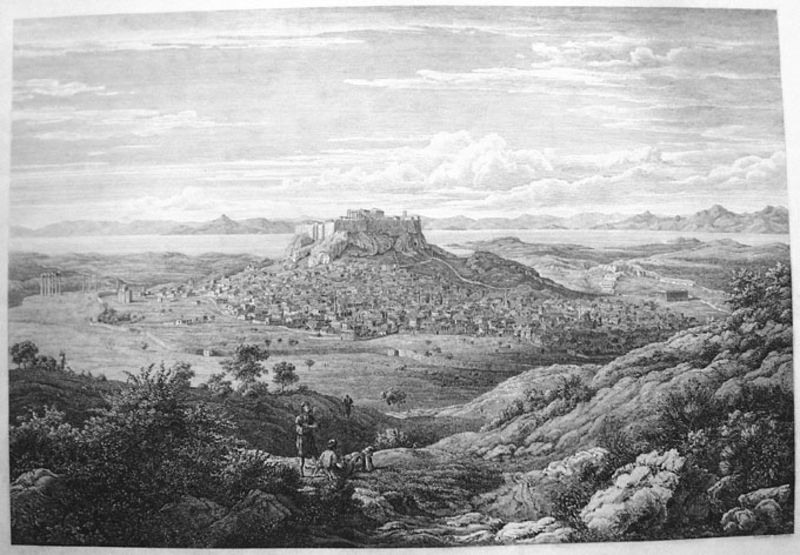
Titel: Nordöstliche Ansicht von Athen
Künstler: Johann Heinrich Schilbach
Standort: Karlsruhe
Institution: Staatliche Kunsthalle Karlsruhe
Schlagwörter: baum, berg, felsen, himmel, mann, meer, wasser, weiß, wolken, bäume, landschaft, menschen, see, sitzen, stadt, blumen, frau, grau, hintergrund, männer, schwarz, skizze, säulen, vordergrund, zeichnung, ausblick, schloss, tiere, weg, wolke, leute, rock, stehen, steine, weit, portrait, porträt, ebene, erde, ferne, horizont, häuser, hügel, natur, strauch, weite, busch, büsche, gebüsch, sonne, sträucher, wege, wiesen, boden, insel, personen, spitzen, pflanzen, tal, wald, arbeit, deutschland, aussicht, liegen, ansicht, italien, vedute, berge, fels, gebirge, dorf, mauer, bergkette, graphik, vegetation, geröll, pause, rast, figuren, romantik, bucht, panorama, straßen, arkade, ruine, antike, burg, wandern, festung, bergkamm, druck, schwarzweiss, radierung, stich, illustration, ruinen, pinsel, sehnsucht, sicht, wanderer, mittelalter, siedlung, stadtmauer, plan, tempel, gestrüpp, kupferstich, hirten, wanderung, hauser, ziel, san marco, rat, tafelberg, menshen, landshcaft, wasserfal, saule, san marino, pflamnzen, hulle